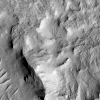
Atmospheric dust classification: not_dusty